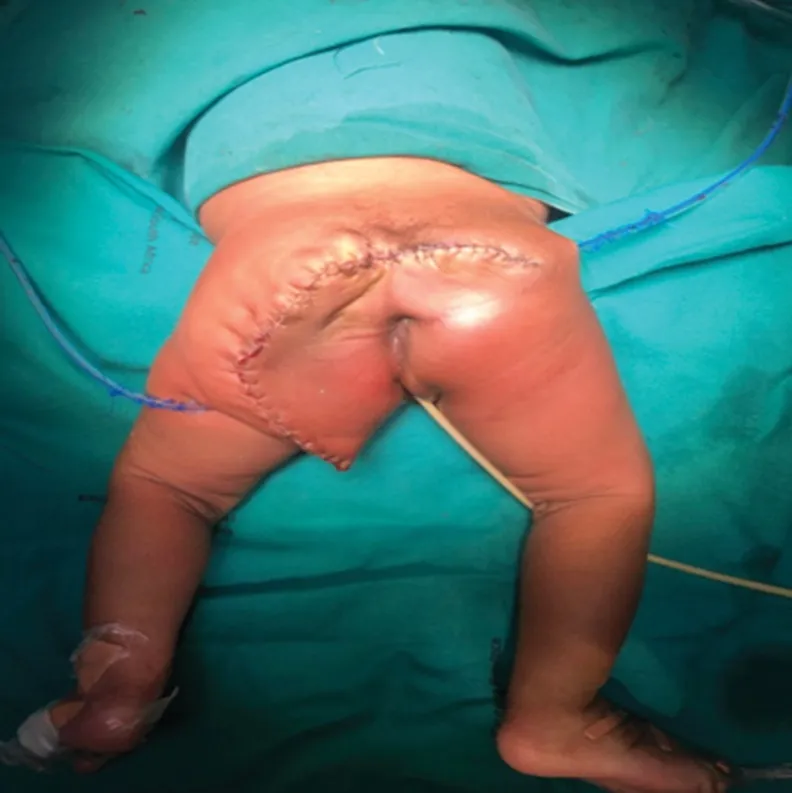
Post-mass resection and reconstruction.
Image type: medical_photograph (other_medical_photograph)